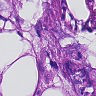
Metastatic tissue present: yes